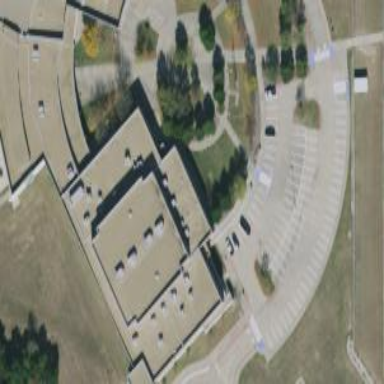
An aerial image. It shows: School building.